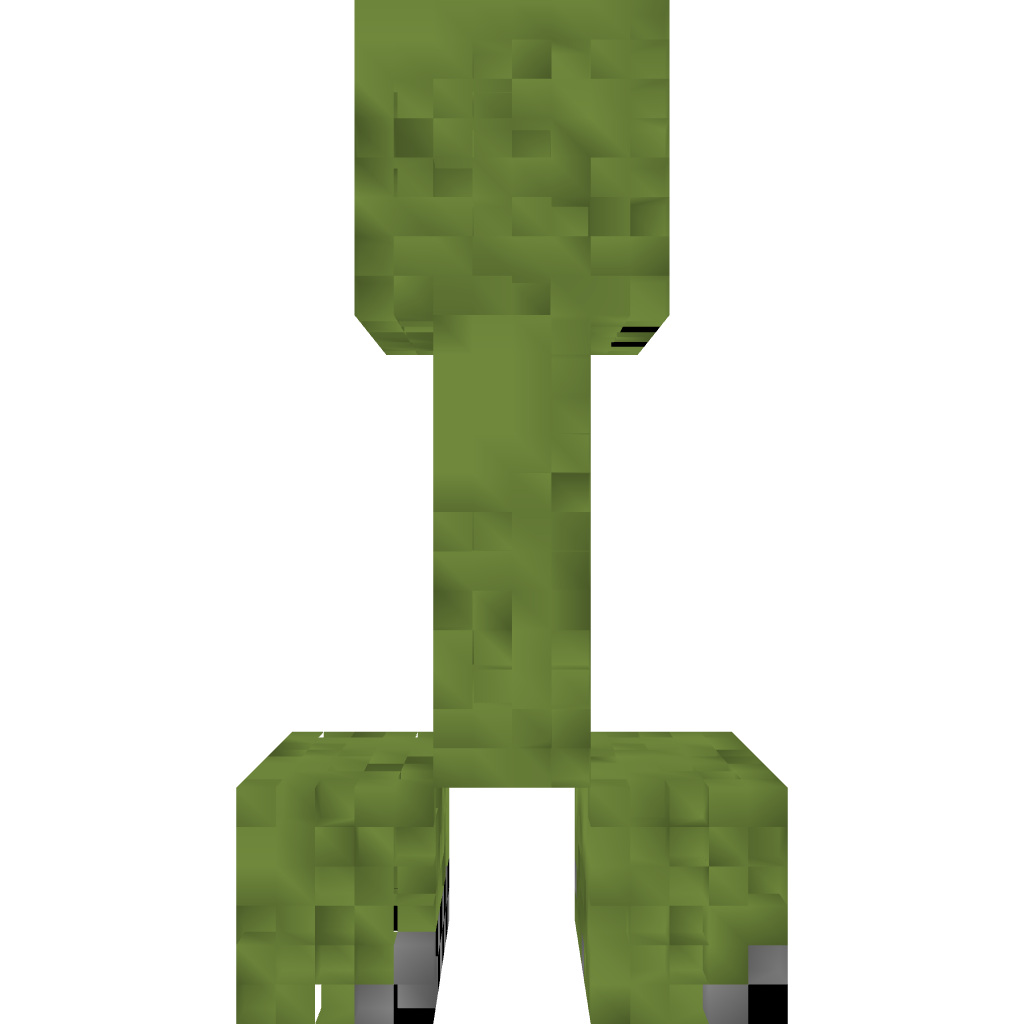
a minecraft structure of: Giant Creeper high quality